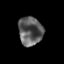
Tissue: prostate
Cell type: T cells
Senescence score: 0.359
Nuclear area (px): 676
Mean DAPI intensity: 93.534